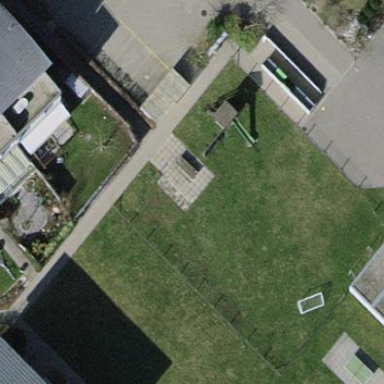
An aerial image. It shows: Soccer pitch for leisureland activities.